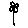
Label: flower